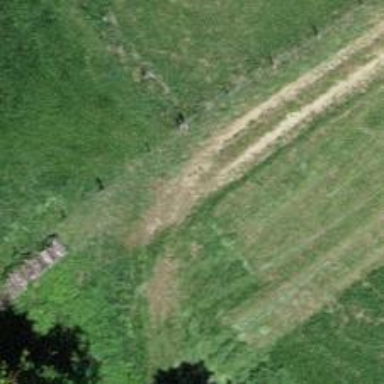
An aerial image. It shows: Well-maintained track road of grade 1.